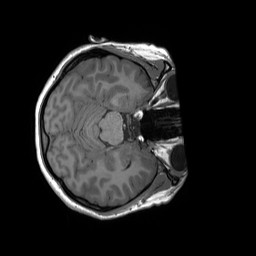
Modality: T1w
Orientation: axial
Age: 21
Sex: female
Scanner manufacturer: siemens
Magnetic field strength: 3 T
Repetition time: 1.8 s
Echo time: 0.00232 s